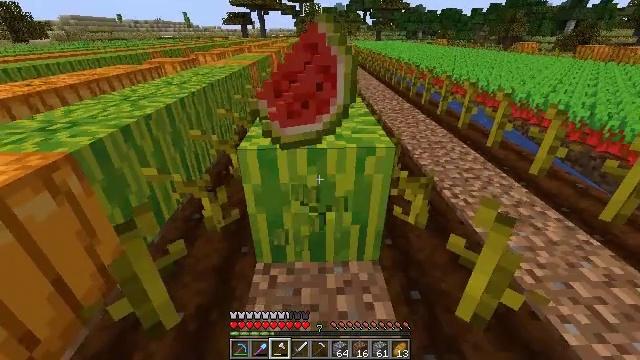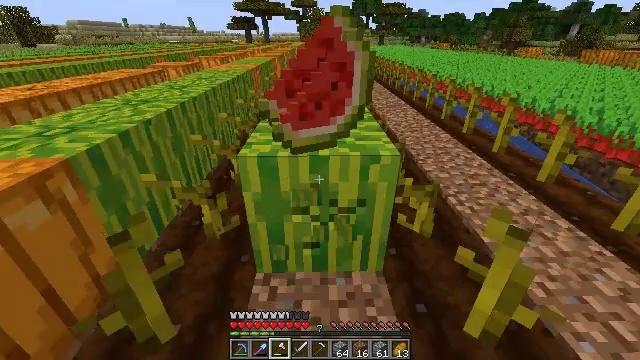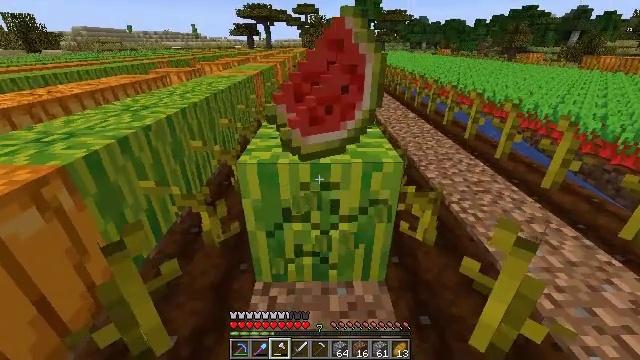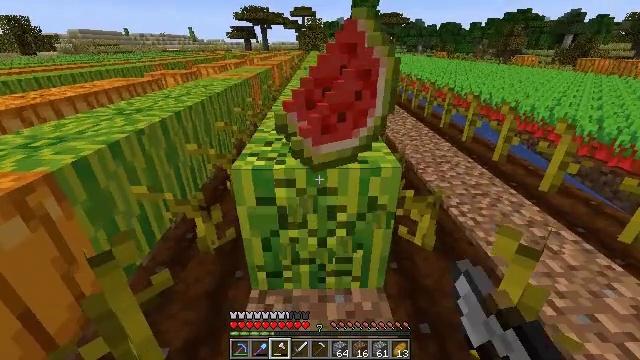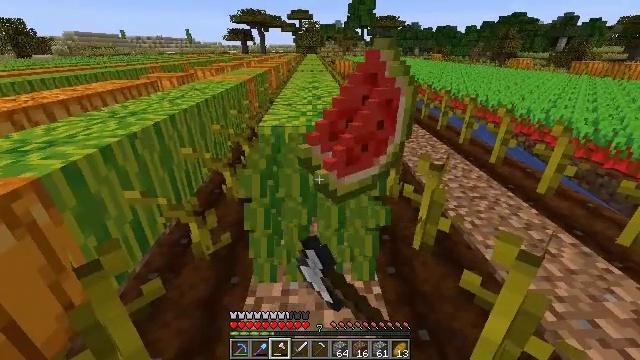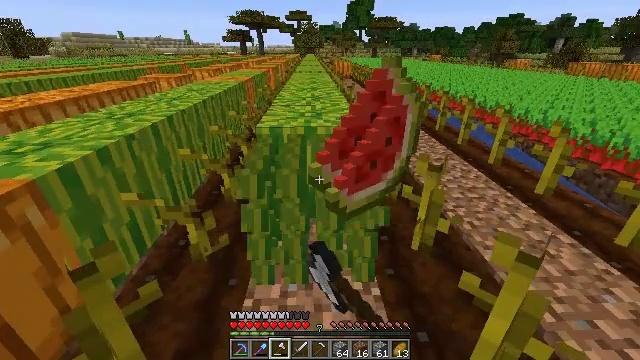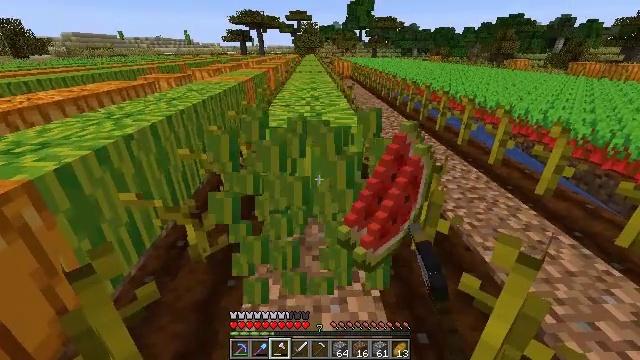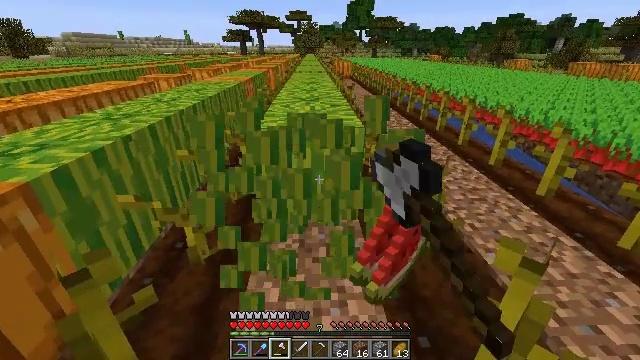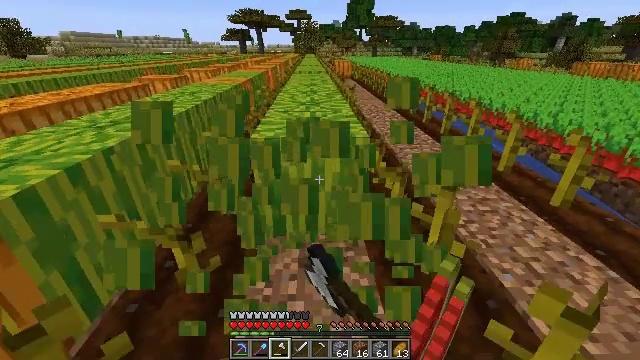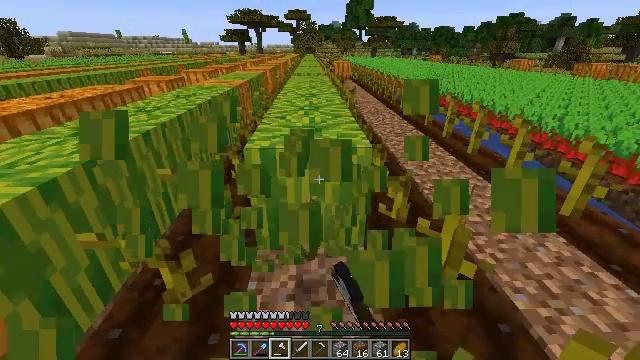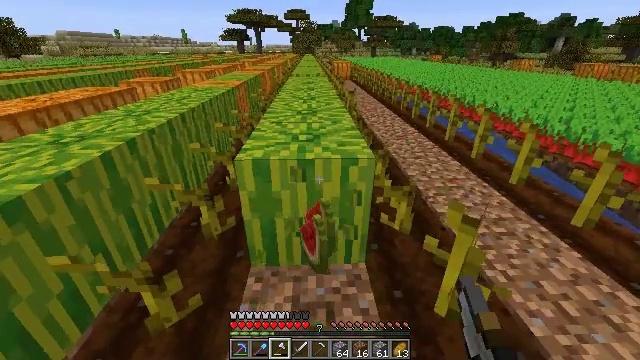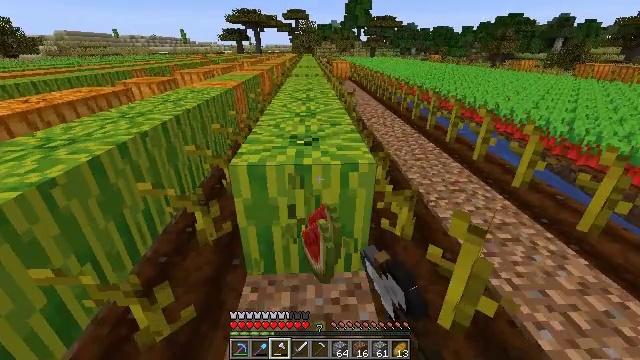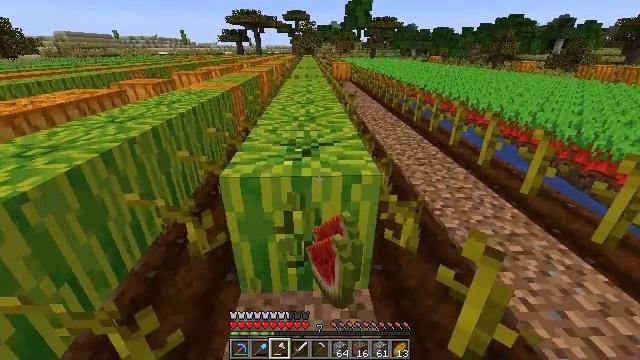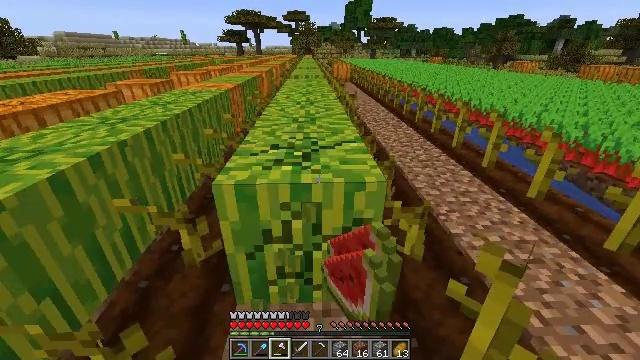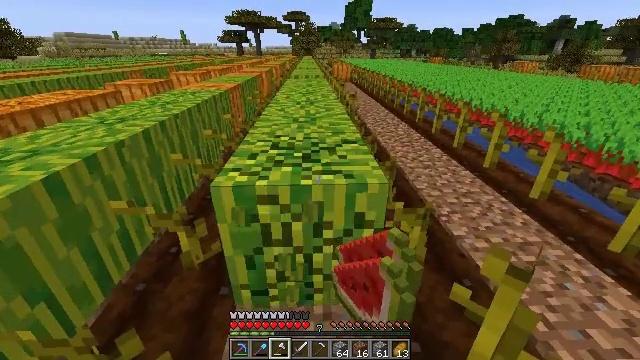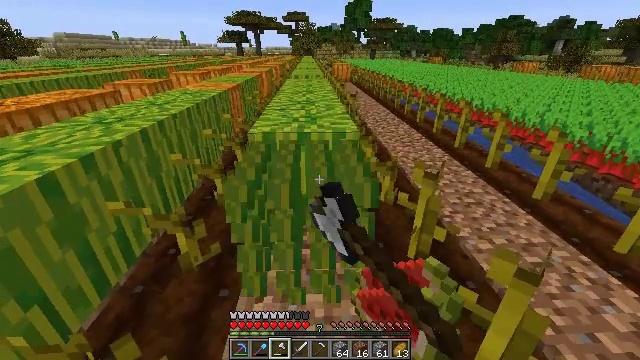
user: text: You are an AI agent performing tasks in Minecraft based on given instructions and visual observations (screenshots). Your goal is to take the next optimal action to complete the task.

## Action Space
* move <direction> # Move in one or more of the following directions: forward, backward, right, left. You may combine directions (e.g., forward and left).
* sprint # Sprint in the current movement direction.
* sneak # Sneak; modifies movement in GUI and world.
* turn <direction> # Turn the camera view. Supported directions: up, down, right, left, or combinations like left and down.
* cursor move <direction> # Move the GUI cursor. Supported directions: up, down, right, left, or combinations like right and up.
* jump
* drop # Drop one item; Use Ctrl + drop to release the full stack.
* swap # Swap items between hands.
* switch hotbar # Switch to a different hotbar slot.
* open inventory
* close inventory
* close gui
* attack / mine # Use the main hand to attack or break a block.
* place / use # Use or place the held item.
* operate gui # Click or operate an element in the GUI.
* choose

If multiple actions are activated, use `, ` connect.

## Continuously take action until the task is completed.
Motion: motion action
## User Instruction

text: Use right equipment to gather melon.
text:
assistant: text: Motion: attack / mine
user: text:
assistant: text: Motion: turn up, attack / mine
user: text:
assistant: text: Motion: attack / mine
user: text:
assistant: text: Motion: attack / mine
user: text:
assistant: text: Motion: attack / mine
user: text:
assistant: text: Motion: attack / mine
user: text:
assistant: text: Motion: move forward, attack / mine
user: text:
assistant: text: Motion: move forward, attack / mine
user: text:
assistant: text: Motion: move forward, attack / mine
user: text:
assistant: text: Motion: move forward, attack / mine
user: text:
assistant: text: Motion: move forward, attack / mine
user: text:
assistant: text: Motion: attack / mine
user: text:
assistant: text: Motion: attack / mine
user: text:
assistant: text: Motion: attack / mine
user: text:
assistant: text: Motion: attack / mine
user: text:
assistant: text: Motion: attack / mine
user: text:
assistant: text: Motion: move forward, attack / mine
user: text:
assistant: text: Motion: move forward, attack / mine
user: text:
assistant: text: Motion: move forward, attack / mine
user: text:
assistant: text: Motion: move forward, attack / mine
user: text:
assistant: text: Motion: move forward, attack / mine
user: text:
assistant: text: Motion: attack / mine
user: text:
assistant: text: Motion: attack / mine
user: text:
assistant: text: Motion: attack / mine
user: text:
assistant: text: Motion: attack / mine
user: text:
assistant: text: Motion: attack / mine
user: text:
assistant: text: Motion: move forward, attack / mine
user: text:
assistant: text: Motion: move forward, attack / mine
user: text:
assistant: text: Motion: move forward, attack / mine
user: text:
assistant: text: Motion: move forward, attack / mine